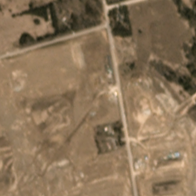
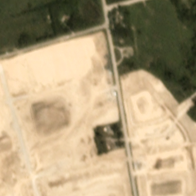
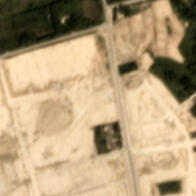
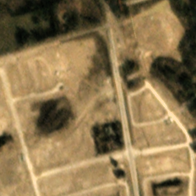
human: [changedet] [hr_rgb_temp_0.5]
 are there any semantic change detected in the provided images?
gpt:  intersecting road is built and some vegetation appeared on the left side .

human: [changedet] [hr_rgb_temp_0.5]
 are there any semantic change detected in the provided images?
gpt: some houses disapperaed and roads appeared on the right side.

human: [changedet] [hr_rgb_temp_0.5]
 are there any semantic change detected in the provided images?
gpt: a cement road with intersecting roads appeared  .

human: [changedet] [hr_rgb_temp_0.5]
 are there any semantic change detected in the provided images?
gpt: many trees and grass replaced the clear land at the top.

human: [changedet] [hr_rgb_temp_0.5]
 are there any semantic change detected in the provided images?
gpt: many lush green trees and roads appeared in the scene .